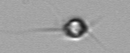
Label: Acanthoica_quattrospina